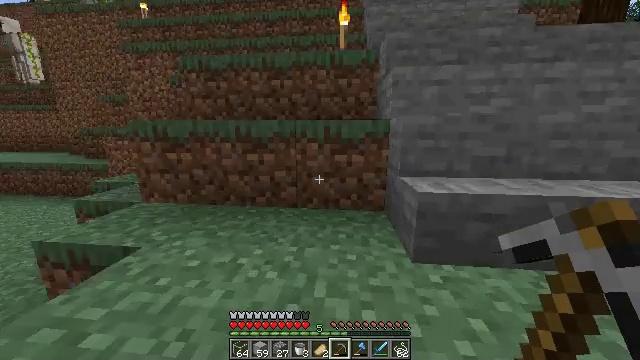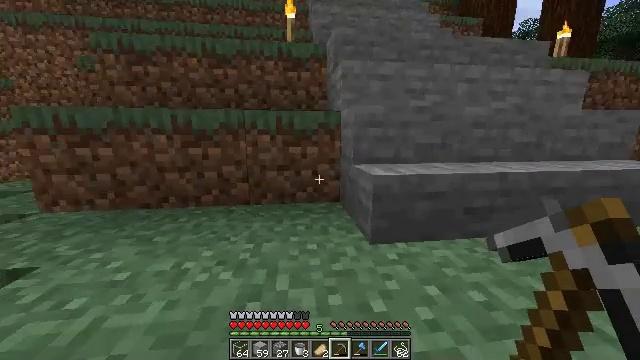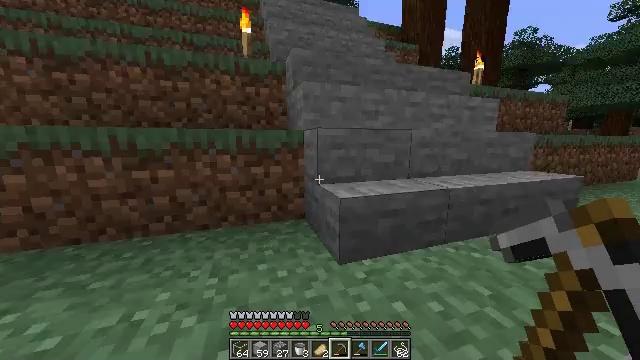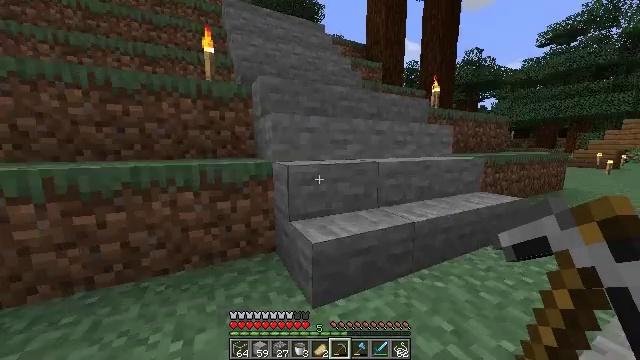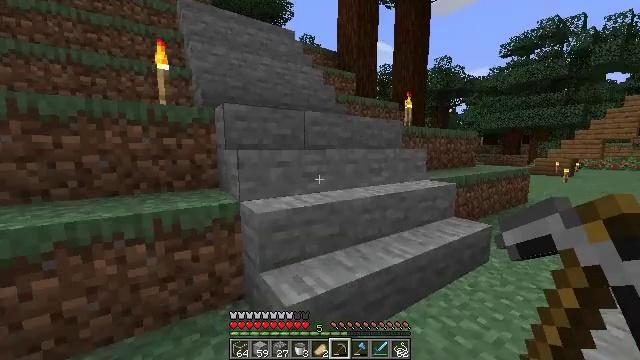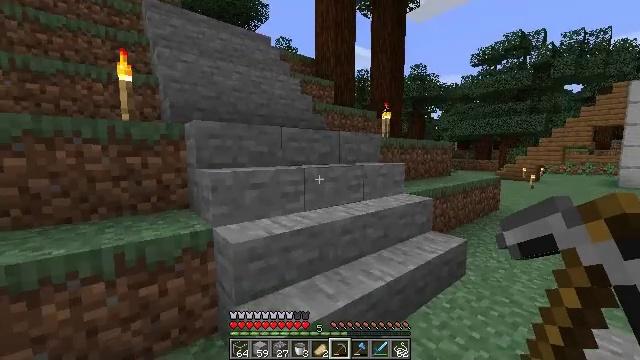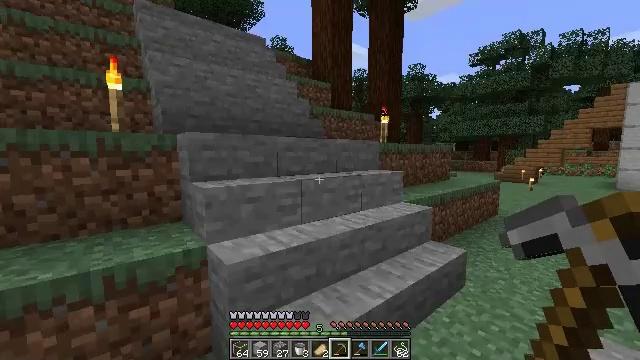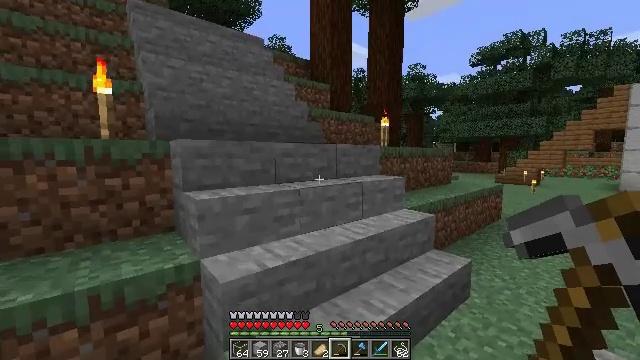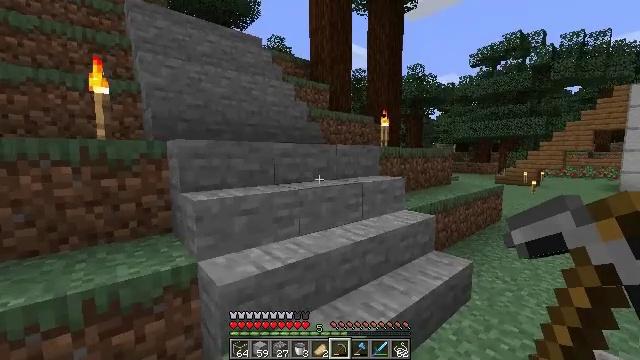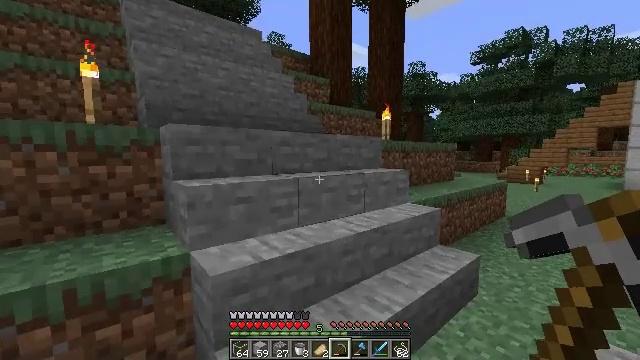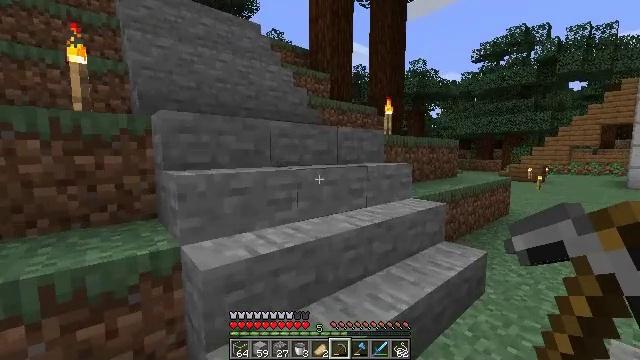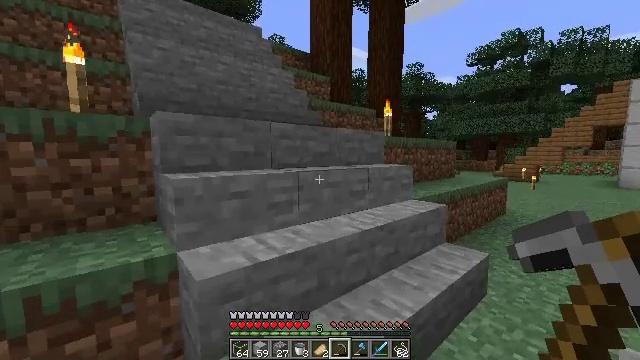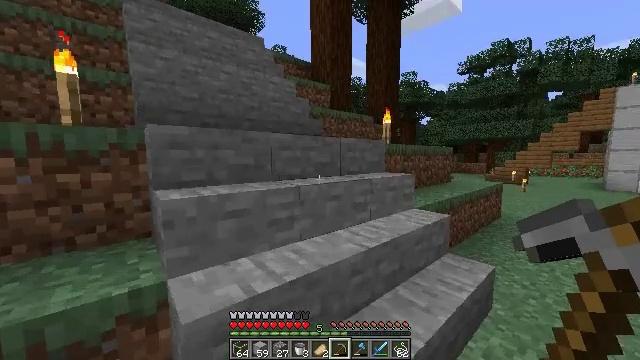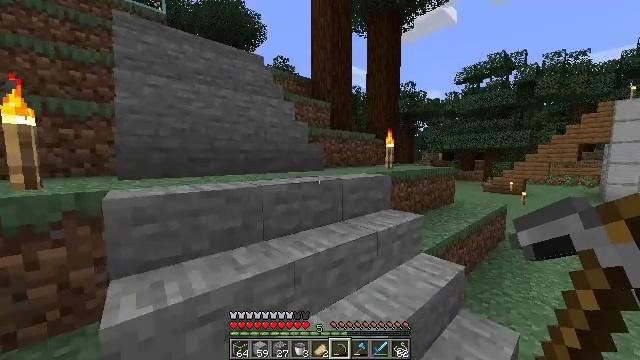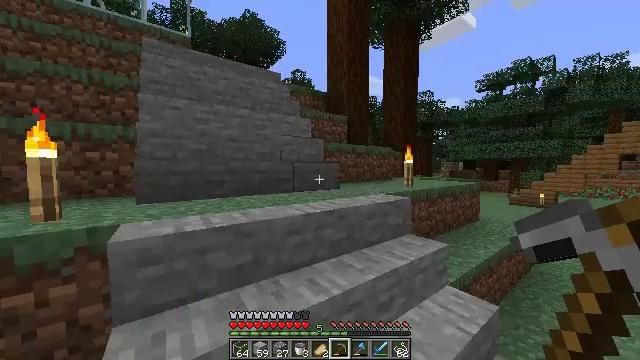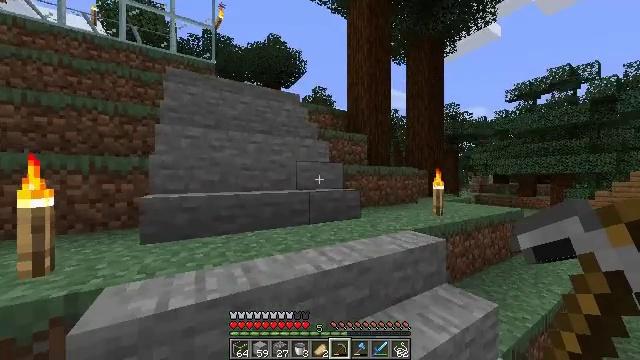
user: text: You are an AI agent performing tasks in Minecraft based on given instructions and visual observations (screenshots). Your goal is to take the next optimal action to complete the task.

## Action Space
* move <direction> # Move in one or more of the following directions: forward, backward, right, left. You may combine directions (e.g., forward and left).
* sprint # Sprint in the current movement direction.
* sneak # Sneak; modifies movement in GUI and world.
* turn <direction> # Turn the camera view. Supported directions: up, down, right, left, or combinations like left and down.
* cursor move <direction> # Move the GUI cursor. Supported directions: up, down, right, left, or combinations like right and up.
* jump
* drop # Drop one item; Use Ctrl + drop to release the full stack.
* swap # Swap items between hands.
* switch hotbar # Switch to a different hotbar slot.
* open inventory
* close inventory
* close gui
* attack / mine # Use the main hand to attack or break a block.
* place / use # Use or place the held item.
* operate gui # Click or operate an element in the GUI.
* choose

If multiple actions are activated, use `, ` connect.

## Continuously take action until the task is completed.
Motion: motion action
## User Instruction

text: Put the necessary items in the crafting grid to make an observer.
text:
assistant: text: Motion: move forward, sprint, turn right, jump
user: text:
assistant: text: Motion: move forward, turn right and up, jump
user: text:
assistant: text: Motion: move forward, turn right and up, jump
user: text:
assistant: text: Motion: move forward, turn right and up, jump
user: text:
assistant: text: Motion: move forward, turn right and up, jump
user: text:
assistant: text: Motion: move forward, jump
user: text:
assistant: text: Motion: move forward, jump
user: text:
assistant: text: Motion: move forward, jump
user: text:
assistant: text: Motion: move forward, jump
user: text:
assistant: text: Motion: move forward, sprint, jump
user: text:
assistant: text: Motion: move forward, sprint, jump
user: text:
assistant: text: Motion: move forward, sprint, jump
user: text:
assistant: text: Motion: move forward, sprint, jump
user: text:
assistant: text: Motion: move forward, sprint, turn left and up, jump
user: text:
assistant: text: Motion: move forward, turn left and up, jump
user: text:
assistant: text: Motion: move forward, turn left and up, jump
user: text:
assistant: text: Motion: move forward, turn left and up, jump
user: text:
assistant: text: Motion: move forward, turn left and up, jump
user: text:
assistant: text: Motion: move forward, turn left, jump
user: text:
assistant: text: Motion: move forward, sprint, turn left, jump
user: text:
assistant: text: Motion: move forward, sprint, turn left, jump
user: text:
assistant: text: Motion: move forward, sprint, turn left, jump
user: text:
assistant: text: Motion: move forward, sprint, turn left, jump
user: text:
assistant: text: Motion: move forward, sprint, turn left, jump
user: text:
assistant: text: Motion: move forward, sprint, turn left, jump
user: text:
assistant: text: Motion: move forward, turn left, jump
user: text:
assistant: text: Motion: move forward, turn left, jump
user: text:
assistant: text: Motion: move forward, turn left, jump
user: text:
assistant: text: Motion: move forward, turn left, jump
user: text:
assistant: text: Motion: move forward, turn left, jump